Question: I have a class called Textures that use holds some data like this
'''
//Textures.h
#import <Foundation/Foundation.h>
@interface Textures
{
CCTexture2D *Balloon_RED;
CCTexture2D *Balloon_POP;
}
@property (nonatomic, retain) CCTexture2D* Balloon_RED;
@property (nonatomic, retain) CCTexture2D* Balloon_POP;
-(void)setTextures;
+(CCTexture2D*) cacheImg: (NSString*) image;
@end
'''
---
'''
//Textures.m
#import "Textures.h"
@implementation Textures
@synthesize Balloon_RED;
@synthesize Balloon_POP;
-(void)setTextures
{
Balloon_RED = [Textures cacheImg:@"red.png"];
Balloon_POP = [Textures cacheImg:@"pop.png"];
}
+(CCTexture2D*)cacheImg: (NSString*)image
{
return [[CCTextureCache sharedTextureCache] addImage:image];
}
@end
'''
And I use it in my main class like this:
( is of type "" and is of type "" which is my subclass of )
'''
[SpriteTextures setTextures];
BalloonSprite = [Balloon spriteWithTexture: [SpriteTextures Balloon_RED]];
'''
After the splash screen loads I get an error saying its an invalid texture I'm using:
'''
Assertion failure in -[Balloon initWithTexture:], /Users/Mark/Kobold2D/Kobold2D-1.0.5/__Kobold2D__/libs/cocos2d-iphone/cocos2d/CCSprite.m:192
2012-03-02 20:00:18.011 Game-iOS[1341:1ca03] ERROR: Uncaught exception Invalid texture for sprite
2012-03-02 20:00:18.011 Game-iOS[1341:1ca03] *** Terminating app due to uncaught exception 'NSInternalInconsistencyException', reason: 'Invalid texture for sprite'
'''
is that I'm using Kobold as you can see in the error log but that shouldn't really make a difference I'm sure I'm probably doing something wrong somewhere.
Any help is appreciated, thanks!
What the resources folder looks like, they are also in folders of the physical drive too.

Also, this works just fine (adding the texture2ds to main class)
'''
Texture_RED = [[CCTextureCache sharedTextureCache] addImage:@"red.png"];
Texture_POP = [[CCTextureCache sharedTextureCache] addImage:@"pop.png"];
BalloonSprite = [Balloon spriteWithTexture: Texture_RED];
'''
Or really, overall, is there a better way to organize a lot of sprites (that many need to change texture) for a game with close to 100 different images?
Main Class (*.h)
'''
#import "Textures.h"
@interface MainClass : CCLayer
{
Textures *SpriteTextures;
}
-(void)loop;
@property (retain) Textures *SpriteTextures;
'''
Implementation
'''
-(id) init
{
if ((self = [super init]))
{
self.isTouchEnabled = true;
[SpriteTextures setTextures];
BalloonSprite = [Balloon spriteWithTexture: [SpriteTextures Balloon_RED]];
.......
'''
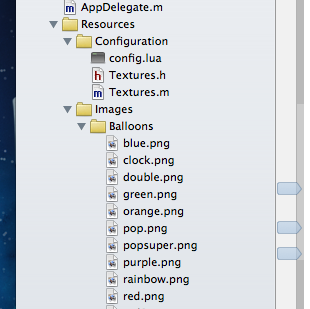
Answer: NSAsserts are a real pain , but when on top of it the message is useless :) ... ok, looking at line 192 in cocos2d (CCSprite), the texture is nil (causing the assert failure). Check to see if you got messages similar to these for your textures when adding them to the sharedTextureCache.
2012-03-02 21:19:43.497 MyGame[55224:12203] cocos2d: CCTexture2D. Can't create Texture. UIImage is nil
2012-03-02 21:19:43.498 MyGame[55224:12203] cocos2d: Couldn't add image:a.png in CCTextureCache
If you did, the textures have not been found. Make certain they are in your resources folder, and also that they are members of the target you are building.
part 2 : just re-reading your code, you would get the same error if SpriteTextures was nil in the statement
'''
[SpriteTextures setTextures];
BalloonSprite = [Balloon spriteWithTexture: [SpriteTextures Balloon_RED]];
'''
That could explain why it works in one place but not the other.
part 3 : you are not initializing nor setting SpritTextures in your class init. Try:
'''
self.isTouchEnabled = true;
self.SpriteTextures = [[Textures alloc] init];
[SpriteTextures setTextures];
'''